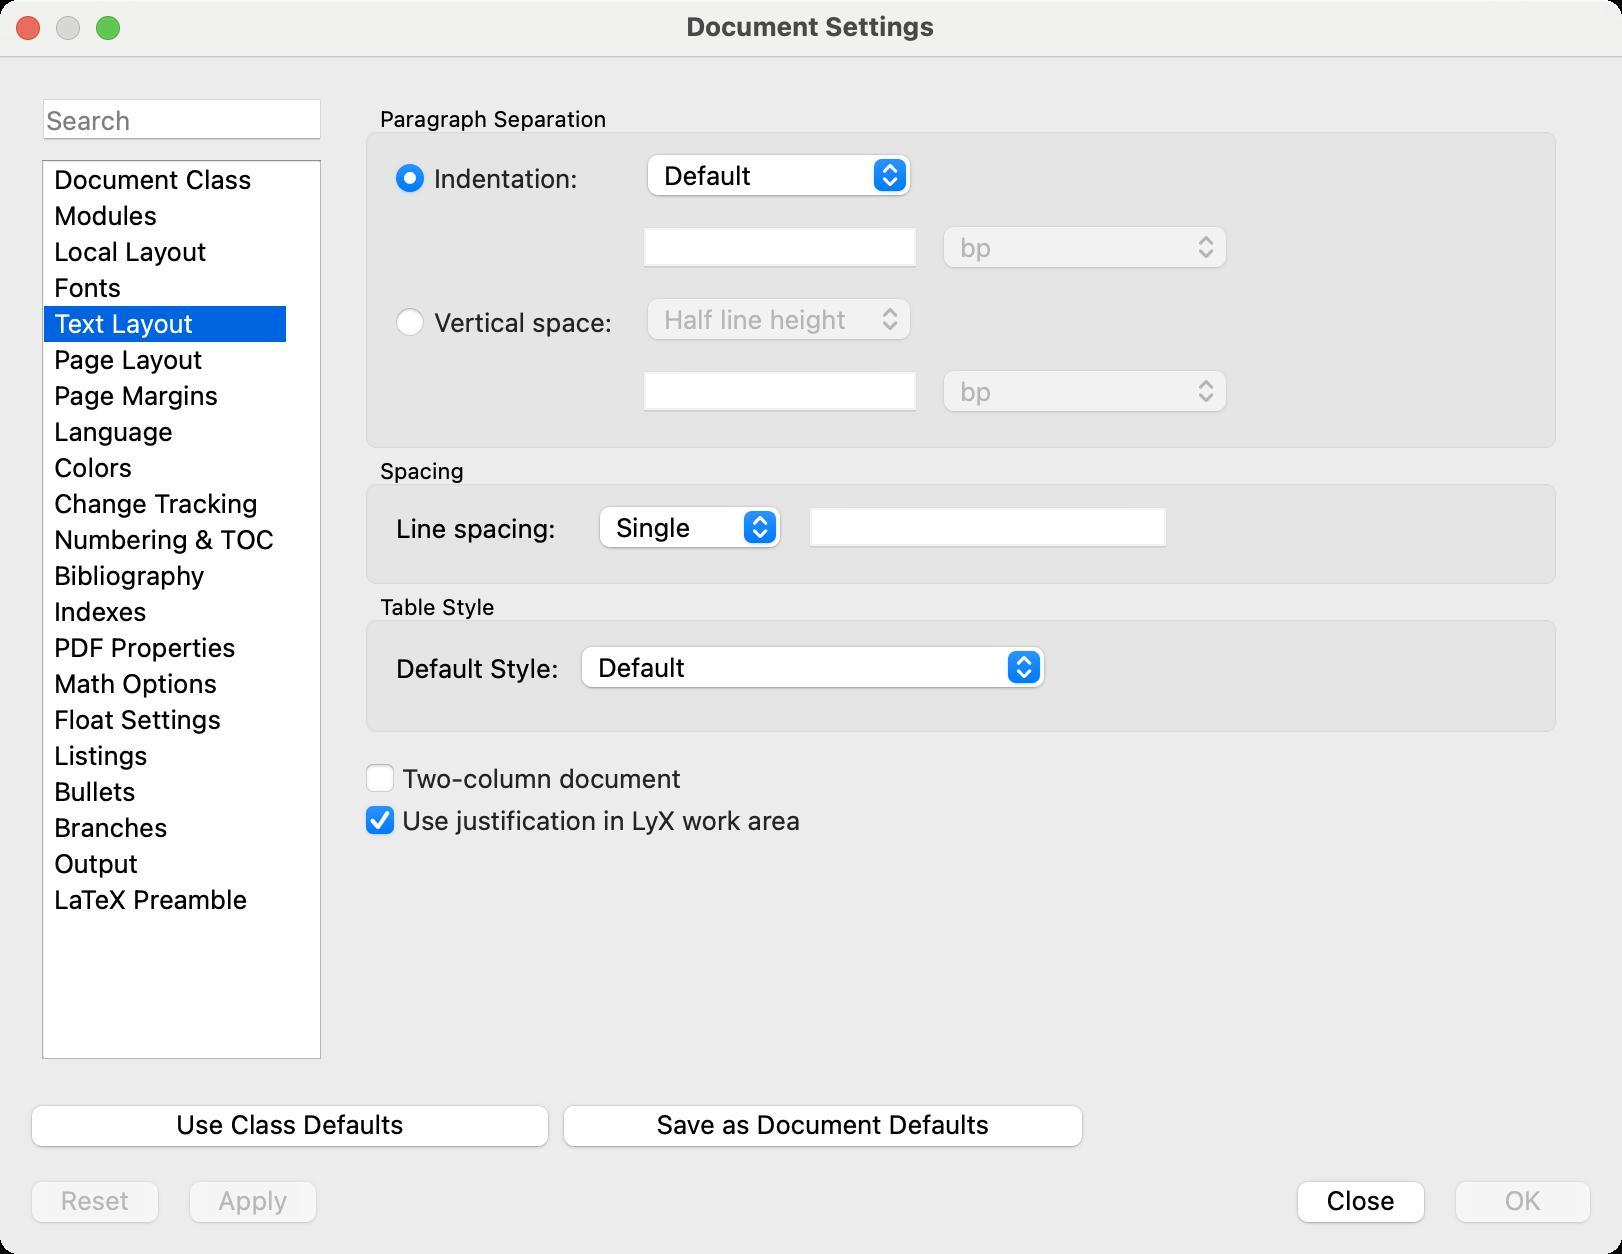
Accessibility tree:
{"name": "Document_Settings", "role": "AXWindow", "description": null, "role_description": "діалогове вікно", "value": null, "position": "270.00;142.00", "size": "811;627", "children": [{"name": "", "role": "AXGroup", "description": "", "role_description": "група", "value": null, "position": "9.00;586.00", "size": "793;32", "children": [{"name": "OK", "role": "AXButton", "description": "", "role_description": "кнопка", "value": null, "position": "721.00;586.00", "size": "81;32", "children": []}, {"name": "Close", "role": "AXButton", "description": "", "role_description": "кнопка", "value": null, "position": "642.00;586.00", "size": "77;32", "children": []}, {"name": "Apply", "role": "AXButton", "description": "", "role_description": "кнопка", "value": null, "position": "88.00;586.00", "size": "77;32", "children": []}, {"name": "Reset", "role": "AXButton", "description": "", "role_description": "кнопка", "value": null, "position": "9.00;586.00", "size": "77;32", "children": []}]}, {"name": "Use_Class_Defaults", "role": "AXButton", "description": "Reset to the default settings for the document class", "role_description": "кнопка", "value": null, "position": "9.00;548.00", "size": "272;32", "children": []}, {"name": "Save_as_Document_Defaults", "role": "AXButton", "description": "Save settings as defaults for new documents", "role_description": "кнопка", "value": null, "position": "275.00;548.00", "size": "273;32", "children": []}, {"name": "", "role": "AXTextField", "description": "Search", "role_description": "текстове поле", "value": "", "position": "21.00;49.00", "size": "140;21", "children": []}, {"name": "", "role": "AXGroup", "description": "", "role_description": "група", "value": null, "position": "21.00;80.00", "size": "140;450", "children": [{"name": "Document_Class", "role": "AXGroup", "description": "", "role_description": "група", "value": null, "position": "22.00;81.00", "size": "121;18", "children": []}, {"name": "Modules", "role": "AXGroup", "description": "", "role_description": "група", "value": null, "position": "22.00;99.00", "size": "121;18", "children": []}, {"name": "Local_Layout", "role": "AXGroup", "description": "", "role_description": "група", "value": null, "position": "22.00;117.00", "size": "121;18", "children": []}, {"name": "Fonts", "role": "AXGroup", "description": "", "role_description": "група", "value": null, "position": "22.00;135.00", "size": "121;18", "children": []}, {"name": "Text_Layout", "role": "AXGroup", "description": "", "role_description": "група", "value": null, "position": "22.00;153.00", "size": "121;18", "children": []}, {"name": "Page_Layout", "role": "AXGroup", "description": "", "role_description": "група", "value": null, "position": "22.00;171.00", "size": "121;18", "children": []}, {"name": "Page_Margins", "role": "AXGroup", "description": "", "role_description": "група", "value": null, "position": "22.00;189.00", "size": "121;18", "children": []}, {"name": "Language", "role": "AXGroup", "description": "", "role_description": "група", "value": null, "position": "22.00;207.00", "size": "121;18", "children": []}, {"name": "Colors", "role": "AXGroup", "description": "", "role_description": "група", "value": null, "position": "22.00;225.00", "size": "121;18", "children": []}, {"name": "Change_Tracking", "role": "AXGroup", "description": "", "role_description": "група", "value": null, "position": "22.00;243.00", "size": "121;18", "children": []}, {"name": "Numbering_&_TOC", "role": "AXGroup", "description": "", "role_description": "група", "value": null, "position": "22.00;261.00", "size": "121;18", "children": []}, {"name": "Bibliography", "role": "AXGroup", "description": "", "role_description": "група", "value": null, "position": "22.00;279.00", "size": "121;18", "children": []}, {"name": "Indexes", "role": "AXGroup", "description": "", "role_description": "група", "value": null, "position": "22.00;297.00", "size": "121;18", "children": []}, {"name": "PDF_Properties", "role": "AXGroup", "description": "", "role_description": "група", "value": null, "position": "22.00;315.00", "size": "121;18", "children": []}, {"name": "Math_Options", "role": "AXGroup", "description": "", "role_description": "група", "value": null, "position": "22.00;333.00", "size": "121;18", "children": []}, {"name": "Float_Settings", "role": "AXGroup", "description": "", "role_description": "група", "value": null, "position": "22.00;351.00", "size": "121;18", "children": []}, {"name": "Listings", "role": "AXGroup", "description": "", "role_description": "група", "value": null, "position": "22.00;369.00", "size": "121;18", "children": []}, {"name": "Bullets", "role": "AXGroup", "description": "", "role_description": "група", "value": null, "position": "22.00;387.00", "size": "121;18", "children": []}, {"name": "Branches", "role": "AXGroup", "description": "", "role_description": "група", "value": null, "position": "22.00;405.00", "size": "121;18", "children": []}, {"name": "Output", "role": "AXGroup", "description": "", "role_description": "група", "value": null, "position": "22.00;423.00", "size": "121;18", "children": []}, {"name": "LaTeX_Preamble", "role": "AXGroup", "description": "", "role_description": "група", "value": null, "position": "22.00;441.00", "size": "121;18", "children": []}]}, {"name": "", "role": "AXGroup", "description": "", "role_description": "група", "value": null, "position": "171.00;49.00", "size": "619;481", "children": [{"name": "Spacing", "role": "AXGroup", "description": "", "role_description": "група", "value": null, "position": "183.00;225.00", "size": "595;68", "children": [{"name": null, "role": "AXStaticText", "description": "", "role_description": "текст", "value": "Line spacing:", "position": "198.00;251.00", "size": "91;26", "children": []}, {"name": "Single", "role": "AXComboBox", "description": "Spacing type", "role_description": "контейнер вибору", "value": null, "position": "294.00;249.00", "size": "103;32", "children": [{"name": "", "role": "AXList", "description": "", "role_description": "список", "value": null, "position": "-270.00;-142.00", "size": "0;0", "children": [{"name": "Single", "role": "AXStaticText", "description": "", "role_description": "текст", "value": null, "position": "-270.00;-142.00", "size": "686;18", "children": []}, {"name": "OneHalf", "role": "AXStaticText", "description": "", "role_description": "текст", "value": null, "position": "-270.00;-124.00", "size": "686;18", "children": []}, {"name": "Double", "role": "AXStaticText", "description": "", "role_description": "текст", "value": null, "position": "-270.00;-106.00", "size": "686;18", "children": []}, {"name": "Custom", "role": "AXStaticText", "description": "", "role_description": "текст", "value": null, "position": "-270.00;-88.00", "size": "686;18", "children": []}]}]}, {"name": "Spacing", "role": "AXTextField", "description": "Number of lines", "role_description": "текстове поле", "value": "", "position": "404.00;253.00", "size": "180;21", "children": []}]}, {"name": "Table_Style", "role": "AXGroup", "description": "", "role_description": "група", "value": null, "position": "183.00;293.00", "size": "595;74", "children": [{"name": null, "role": "AXStaticText", "description": "", "role_description": "текст", "value": "Default Style:", "position": "198.00;321.00", "size": "82;26", "children": []}, {"name": "Default", "role": "AXComboBox", "description": "", "role_description": "контейнер вибору", "value": null, "position": "285.00;319.00", "size": "244;32", "children": [{"name": "", "role": "AXList", "description": "", "role_description": "список", "value": null, "position": "-270.00;-142.00", "size": "0;0", "children": [{"name": "Default", "role": "AXStaticText", "description": "", "role_description": "текст", "value": null, "position": "-270.00;-142.00", "size": "686;18", "children": []}, {"name": "No_Borders", "role": "AXStaticText", "description": "", "role_description": "текст", "value": null, "position": "-270.00;-124.00", "size": "686;18", "children": []}, {"name": "Formal_without_Footline", "role": "AXStaticText", "description": "", "role_description": "текст", "value": null, "position": "-270.00;-106.00", "size": "686;18", "children": []}, {"name": "Grid_with_Head", "role": "AXStaticText", "description": "", "role_description": "текст", "value": null, "position": "-270.00;-88.00", "size": "686;18", "children": []}, {"name": "Simple_Grid", "role": "AXStaticText", "description": "", "role_description": "текст", "value": null, "position": "-270.00;-70.00", "size": "686;18", "children": []}, {"name": "Formal_with_Footline", "role": "AXStaticText", "description": "", "role_description": "текст", "value": null, "position": "-270.00;-52.00", "size": "686;18", "children": []}]}]}]}, {"name": "Paragraph_Separation", "role": "AXGroup", "description": "", "role_description": "група", "value": null, "position": "183.00;49.00", "size": "595;176", "children": [{"name": "Indentation:", "role": "AXRadioButton", "description": "Indent consecutive paragraphs", "role_description": "радіо-кнопка", "value": 1, "position": "196.00;79.00", "size": "97;20", "children": []}, {"name": "Default", "role": "AXComboBox", "description": "Size of the indentation", "role_description": "контейнер вибору", "value": null, "position": "318.00;73.00", "size": "144;32", "children": [{"name": "", "role": "AXList", "description": "", "role_description": "список", "value": null, "position": "-270.00;-142.00", "size": "0;0", "children": [{"name": "Default", "role": "AXStaticText", "description": "", "role_description": "текст", "value": null, "position": "-270.00;-142.00", "size": "686;18", "children": []}, {"name": "Custom", "role": "AXStaticText", "description": "", "role_description": "текст", "value": null, "position": "-270.00;-124.00", "size": "686;18", "children": []}]}]}, {"name": "Paragraph_Separation", "role": "AXTextField", "description": "", "role_description": "текстове поле", "value": "", "position": "321.00;113.00", "size": "138;21", "children": []}, {"name": "bp", "role": "AXComboBox", "description": "", "role_description": "контейнер вибору", "value": null, "position": "466.00;109.00", "size": "154;32", "children": [{"name": "", "role": "AXList", "description": "", "role_description": "список", "value": null, "position": "-270.00;-142.00", "size": "0;0", "children": [{"name": "bp", "role": "AXStaticText", "description": "", "role_description": "текст", "value": null, "position": "-270.00;-142.00", "size": "686;18", "children": []}, {"name": "cc", "role": "AXStaticText", "description": "", "role_description": "текст", "value": null, "position": "-270.00;-124.00", "size": "686;18", "children": []}, {"name": "cm", "role": "AXStaticText", "description": "", "role_description": "текст", "value": null, "position": "-270.00;-106.00", "size": "686;18", "children": []}, {"name": "dd", "role": "AXStaticText", "description": "", "role_description": "текст", "value": null, "position": "-270.00;-88.00", "size": "686;18", "children": []}, {"name": "em", "role": "AXStaticText", "description": "", "role_description": "текст", "value": null, "position": "-270.00;-70.00", "size": "686;18", "children": []}, {"name": "ex", "role": "AXStaticText", "description": "", "role_description": "текст", "value": null, "position": "-270.00;-52.00", "size": "686;18", "children": []}, {"name": "in", "role": "AXStaticText", "description": "", "role_description": "текст", "value": null, "position": "-270.00;-34.00", "size": "686;18", "children": []}, {"name": "mm", "role": "AXStaticText", "description": "", "role_description": "текст", "value": null, "position": "-270.00;-16.00", "size": "686;18", "children": []}, {"name": "pc", "role": "AXStaticText", "description": "", "role_description": "текст", "value": null, "position": "-270.00;2.00", "size": "686;18", "children": []}, {"name": "pt", "role": "AXStaticText", "description": "", "role_description": "текст", "value": null, "position": "-270.00;20.00", "size": "686;18", "children": []}, {"name": "sp", "role": "AXStaticText", "description": "", "role_description": "текст", "value": null, "position": "-270.00;38.00", "size": "686;18", "children": []}, {"name": "Text_Width_%", "role": "AXStaticText", "description": "", "role_description": "текст", "value": null, "position": "-270.00;56.00", "size": "686;18", "children": []}, {"name": "Column_Width_%", "role": "AXStaticText", "description": "", "role_description": "текст", "value": null, "position": "-270.00;74.00", "size": "686;18", "children": []}, {"name": "Page_Width_%", "role": "AXStaticText", "description": "", "role_description": "текст", "value": null, "position": "-270.00;92.00", "size": "686;18", "children": []}, {"name": "Line_Width_%", "role": "AXStaticText", "description": "", "role_description": "текст", "value": null, "position": "-270.00;110.00", "size": "686;18", "children": []}, {"name": "Text_Height_%", "role": "AXStaticText", "description": "", "role_description": "текст", "value": null, "position": "-270.00;128.00", "size": "686;18", "children": []}, {"name": "Page_Height_%", "role": "AXStaticText", "description": "", "role_description": "текст", "value": null, "position": "-270.00;146.00", "size": "686;18", "children": []}, {"name": "Line_Distance_%", "role": "AXStaticText", "description": "", "role_description": "текст", "value": null, "position": "-270.00;164.00", "size": "686;18", "children": []}]}]}, {"name": "Vertical_space:", "role": "AXRadioButton", "description": "", "role_description": "радіо-кнопка", "value": 0, "position": "196.00;151.00", "size": "114;20", "children": []}, {"name": "Half_line_height", "role": "AXComboBox", "description": "Size of the vertical space", "role_description": "контейнер вибору", "value": null, "position": "318.00;145.00", "size": "144;32", "children": [{"name": "", "role": "AXList", "description": "", "role_description": "список", "value": null, "position": "-270.00;-142.00", "size": "0;0", "children": [{"name": "Half_line_height", "role": "AXStaticText", "description": "", "role_description": "текст", "value": null, "position": "-270.00;-142.00", "size": "686;18", "children": []}, {"name": "Line_height", "role": "AXStaticText", "description": "", "role_description": "текст", "value": null, "position": "-270.00;-124.00", "size": "686;18", "children": []}, {"name": "Small_Skip", "role": "AXStaticText", "description": "", "role_description": "текст", "value": null, "position": "-270.00;-106.00", "size": "686;18", "children": []}, {"name": "Medium_Skip", "role": "AXStaticText", "description": "", "role_description": "текст", "value": null, "position": "-270.00;-88.00", "size": "686;18", "children": []}, {"name": "Big_Skip", "role": "AXStaticText", "description": "", "role_description": "текст", "value": null, "position": "-270.00;-70.00", "size": "686;18", "children": []}, {"name": "Custom", "role": "AXStaticText", "description": "", "role_description": "текст", "value": null, "position": "-270.00;-52.00", "size": "686;18", "children": []}]}]}, {"name": "Paragraph_Separation", "role": "AXTextField", "description": "", "role_description": "текстове поле", "value": "", "position": "321.00;185.00", "size": "138;21", "children": []}, {"name": "bp", "role": "AXComboBox", "description": "", "role_description": "контейнер вибору", "value": null, "position": "466.00;181.00", "size": "154;32", "children": [{"name": "", "role": "AXList", "description": "", "role_description": "список", "value": null, "position": "-270.00;-142.00", "size": "0;0", "children": [{"name": "bp", "role": "AXStaticText", "description": "", "role_description": "текст", "value": null, "position": "-270.00;-142.00", "size": "686;18", "children": []}, {"name": "cc", "role": "AXStaticText", "description": "", "role_description": "текст", "value": null, "position": "-270.00;-124.00", "size": "686;18", "children": []}, {"name": "cm", "role": "AXStaticText", "description": "", "role_description": "текст", "value": null, "position": "-270.00;-106.00", "size": "686;18", "children": []}, {"name": "dd", "role": "AXStaticText", "description": "", "role_description": "текст", "value": null, "position": "-270.00;-88.00", "size": "686;18", "children": []}, {"name": "em", "role": "AXStaticText", "description": "", "role_description": "текст", "value": null, "position": "-270.00;-70.00", "size": "686;18", "children": []}, {"name": "ex", "role": "AXStaticText", "description": "", "role_description": "текст", "value": null, "position": "-270.00;-52.00", "size": "686;18", "children": []}, {"name": "in", "role": "AXStaticText", "description": "", "role_description": "текст", "value": null, "position": "-270.00;-34.00", "size": "686;18", "children": []}, {"name": "mm", "role": "AXStaticText", "description": "", "role_description": "текст", "value": null, "position": "-270.00;-16.00", "size": "686;18", "children": []}, {"name": "pc", "role": "AXStaticText", "description": "", "role_description": "текст", "value": null, "position": "-270.00;2.00", "size": "686;18", "children": []}, {"name": "pt", "role": "AXStaticText", "description": "", "role_description": "текст", "value": null, "position": "-270.00;20.00", "size": "686;18", "children": []}, {"name": "sp", "role": "AXStaticText", "description": "", "role_description": "текст", "value": null, "position": "-270.00;38.00", "size": "686;18", "children": []}, {"name": "Text_Width_%", "role": "AXStaticText", "description": "", "role_description": "текст", "value": null, "position": "-270.00;56.00", "size": "686;18", "children": []}, {"name": "Column_Width_%", "role": "AXStaticText", "description": "", "role_description": "текст", "value": null, "position": "-270.00;74.00", "size": "686;18", "children": []}, {"name": "Page_Width_%", "role": "AXStaticText", "description": "", "role_description": "текст", "value": null, "position": "-270.00;92.00", "size": "686;18", "children": []}, {"name": "Line_Width_%", "role": "AXStaticText", "description": "", "role_description": "текст", "value": null, "position": "-270.00;110.00", "size": "686;18", "children": []}, {"name": "Text_Height_%", "role": "AXStaticText", "description": "", "role_description": "текст", "value": null, "position": "-270.00;128.00", "size": "686;18", "children": []}, {"name": "Page_Height_%", "role": "AXStaticText", "description": "", "role_description": "текст", "value": null, "position": "-270.00;146.00", "size": "686;18", "children": []}, {"name": "Line_Distance_%", "role": "AXStaticText", "description": "", "role_description": "текст", "value": null, "position": "-270.00;164.00", "size": "686;18", "children": []}]}]}]}, {"name": "Use_justification_in_LyX_work_area", "role": "AXCheckBox", "description": "Justify text in the LyX editor (this does not affect whether the text is justified in the output)", "role_description": "галочка", "value": 1, "position": "181.00;400.00", "size": "223;20", "children": []}, {"name": "Two-column_document", "role": "AXCheckBox", "description": "Format text into two columns", "role_description": "галочка", "value": 0, "position": "181.00;379.00", "size": "163;20", "children": []}]}, {"name": "", "role": "AXGrowArea", "description": "", "role_description": "область розширення", "value": null, "position": "811.00;605.00", "size": "0;22", "children": []}, {"name": null, "role": "AXButton", "description": null, "role_description": "кнопка закривання", "value": null, "position": "7.00;6.00", "size": "14;16", "children": []}, {"name": null, "role": "AXButton", "description": null, "role_description": "кнопка оптимізації", "value": null, "position": "47.00;6.00", "size": "14;16", "children": [{"name": null, "role": "AXGroup", "description": null, "role_description": "група", "value": null, "position": "47.00;6.00", "size": "14;16", "children": [{"name": null, "role": "AXGroup", "description": null, "role_description": "група", "value": null, "position": "47.00;6.00", "size": "14;16", "children": []}]}]}, {"name": null, "role": "AXButton", "description": null, "role_description": "кнопка згортання", "value": null, "position": "27.00;6.00", "size": "14;16", "children": []}, {"name": null, "role": "AXStaticText", "description": null, "role_description": "текст", "value": "Document Settings", "position": "341.00;5.00", "size": "129;16", "children": []}]}